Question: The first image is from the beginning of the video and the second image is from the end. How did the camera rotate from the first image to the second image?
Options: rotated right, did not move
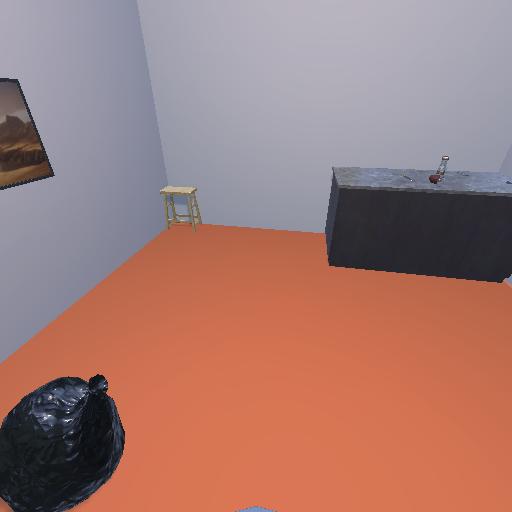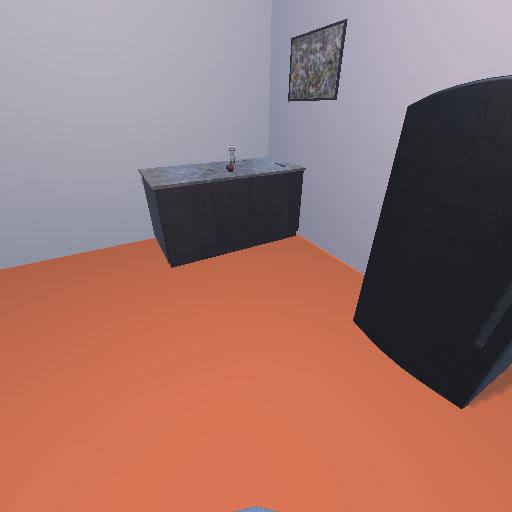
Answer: rotated right